Platform: macOS
Application: Arc Browser
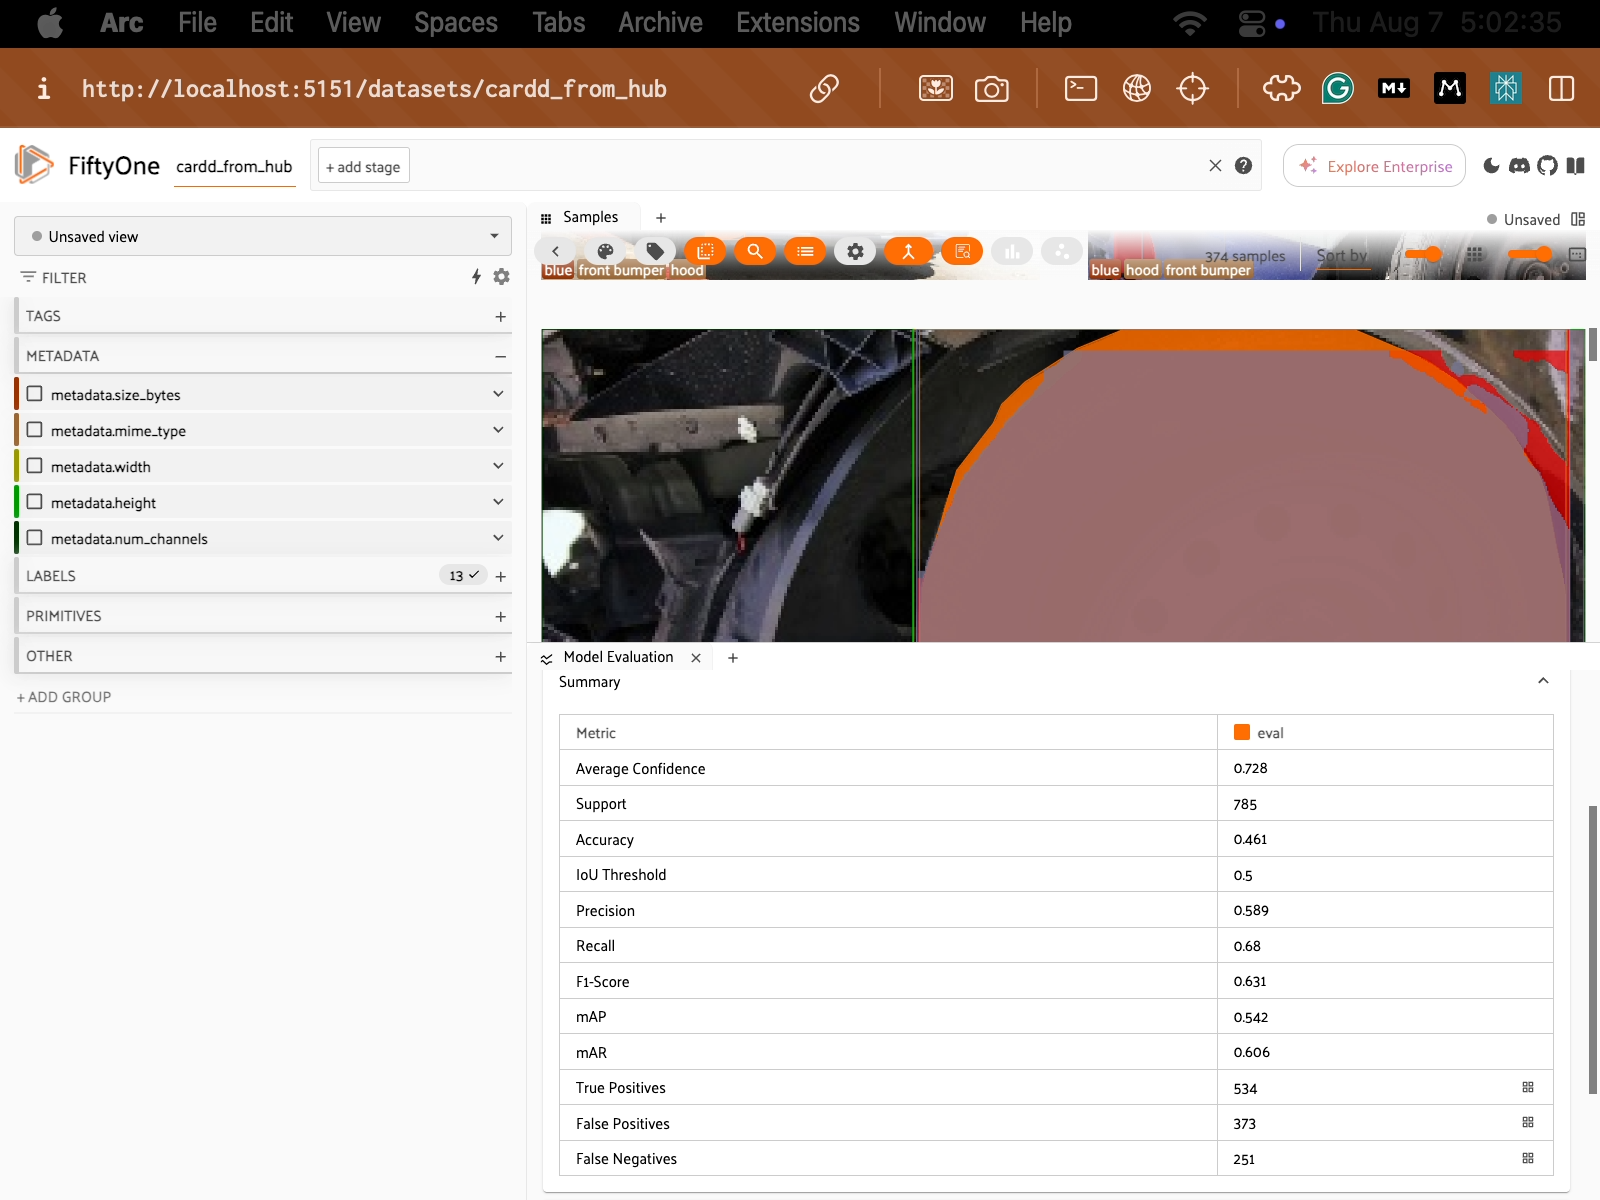
task_description: Load True Positives labels in the Samples panel
action_type: click
element_info: Icon
steps_since_start: 1

task_description: Load False Positives labels in the Samples panel
action_type: click
element_info: Icon
steps_since_start: 1

task_description: Load False Negative labels in the Samples panel
action_type: click
element_info: Icon
steps_since_start: 1
task_description: Locate the sidebar
action_type: hover
element_info: Menu Item
steps_since_start: 1

task_description: Locate the model evaluation panel
action_type: hover
element_info: Menu Item
steps_since_start: 1

task_description: Locate the actions row toolbar
action_type: hover
element_info: Menu Item
steps_since_start: 1

task_description: Locate the samples panel
action_type: hover
element_info: Menu Item
steps_since_start: 1